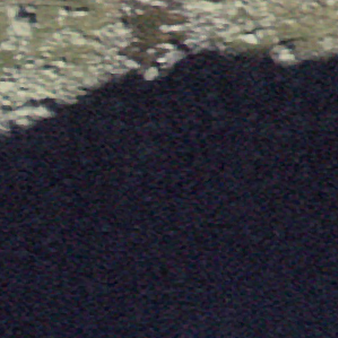
Label: other